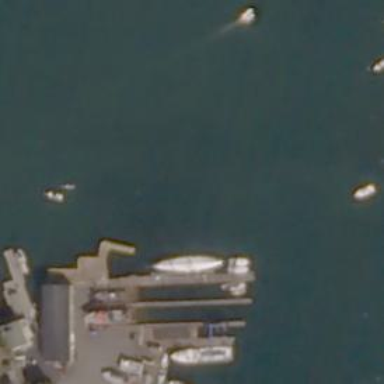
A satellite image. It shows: Man-made pier.